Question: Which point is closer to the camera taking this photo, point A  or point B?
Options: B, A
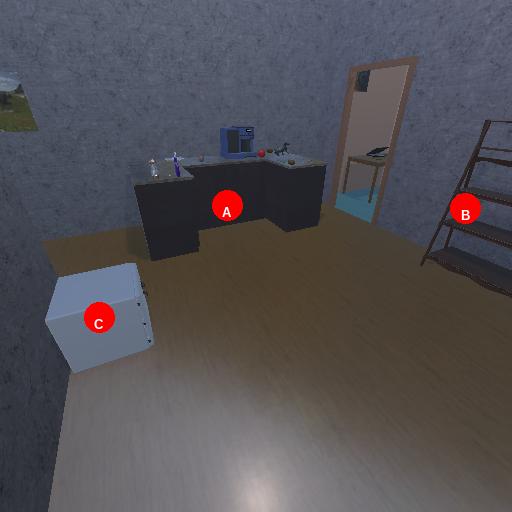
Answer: B